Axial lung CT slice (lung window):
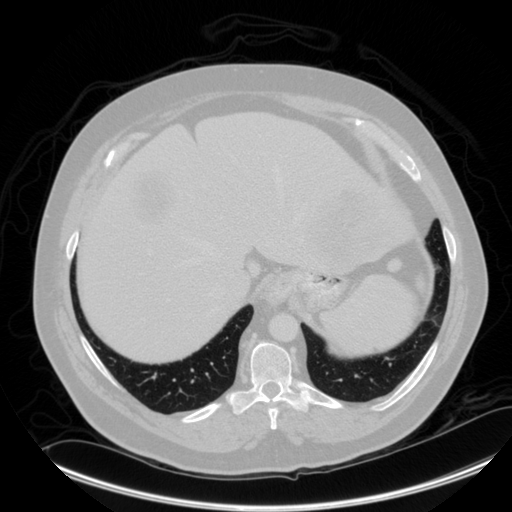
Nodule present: no